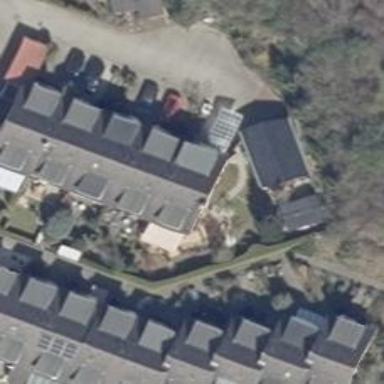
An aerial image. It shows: Terrace building with gabled roof.